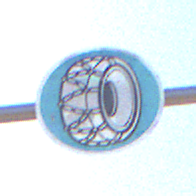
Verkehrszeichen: SchneekettenVorgeschrieben
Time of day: Midday
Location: Outdoor (Nature)
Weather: PartlyCloudy
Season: NotSpecified
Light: Natural